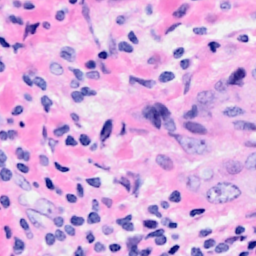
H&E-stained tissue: Breast